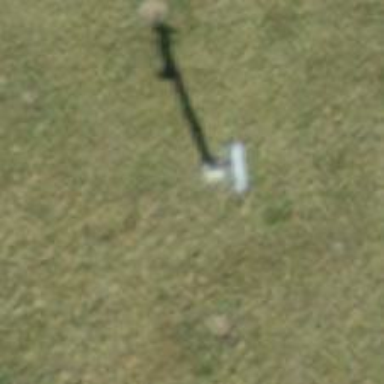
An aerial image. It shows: Pylon used for aerialway.